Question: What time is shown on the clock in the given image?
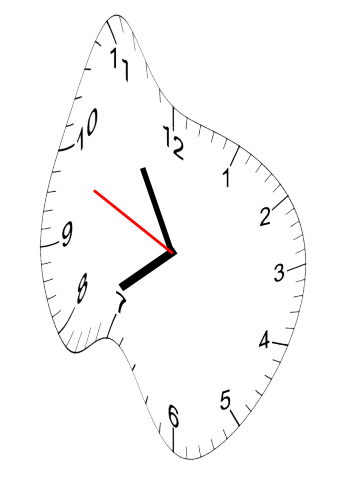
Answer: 07:54:49